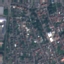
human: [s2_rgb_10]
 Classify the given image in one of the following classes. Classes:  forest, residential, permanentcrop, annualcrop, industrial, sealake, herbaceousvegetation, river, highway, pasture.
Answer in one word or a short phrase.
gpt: Residential